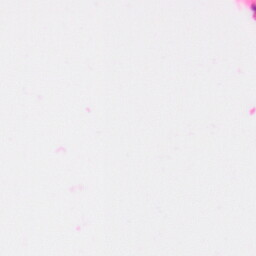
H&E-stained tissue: Colon